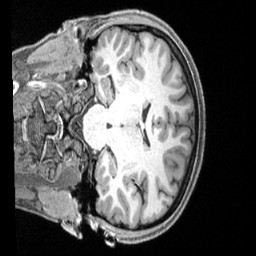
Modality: T1w
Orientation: coronal
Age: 29
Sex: female
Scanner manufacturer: siemens
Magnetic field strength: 3 T
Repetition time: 2.4 s
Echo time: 0.00228 s